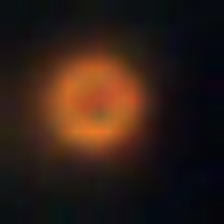
Taxon: NanoPlankton
Group: Other